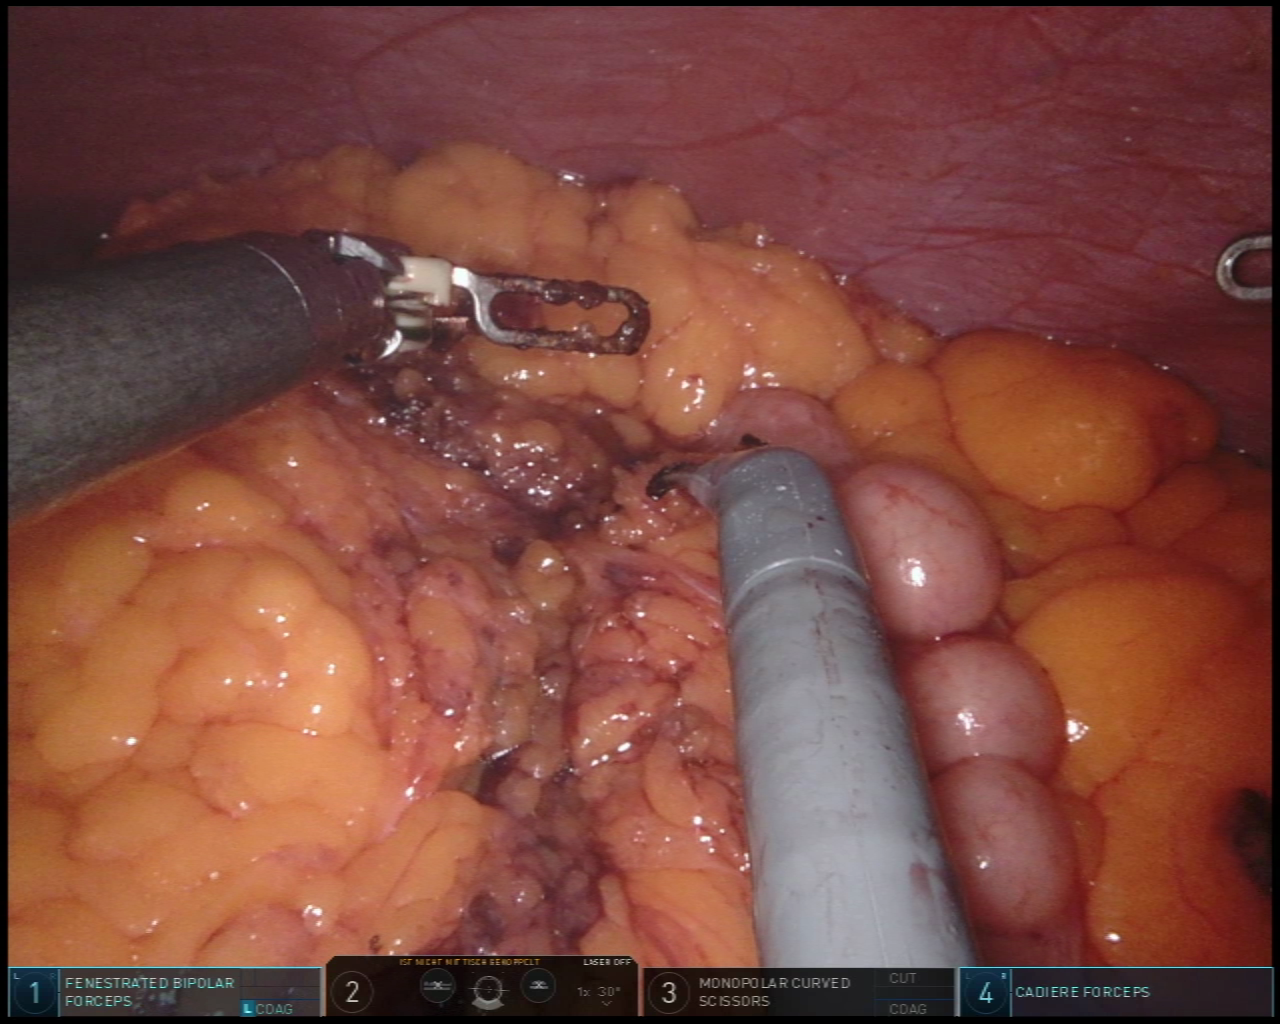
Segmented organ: abdominal_wall
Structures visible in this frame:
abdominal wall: yes
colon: yes
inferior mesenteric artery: no
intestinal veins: no
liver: no
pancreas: no
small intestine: no
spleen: no
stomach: no
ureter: no
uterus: no
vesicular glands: no